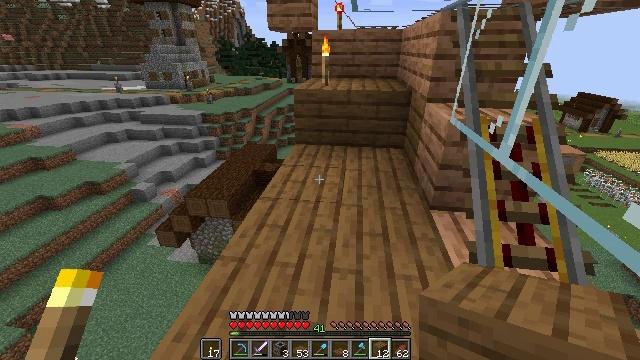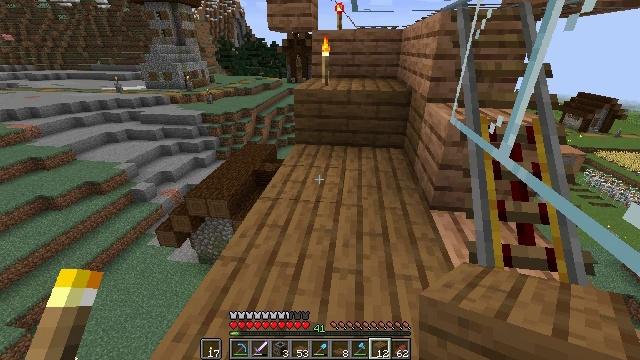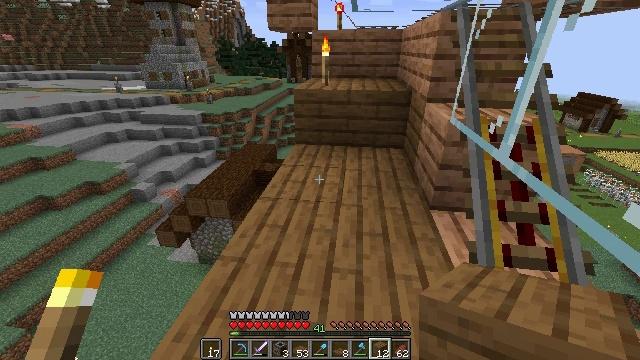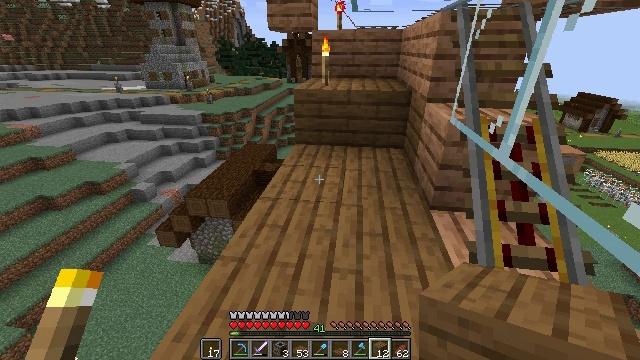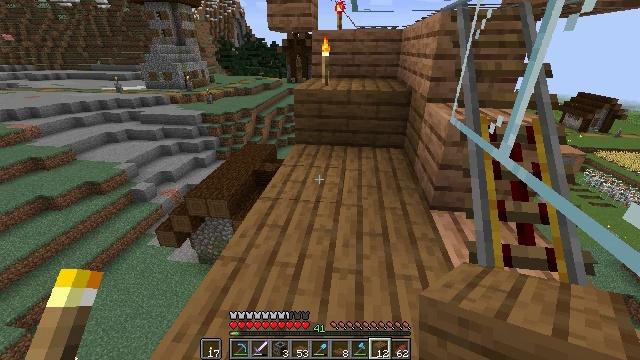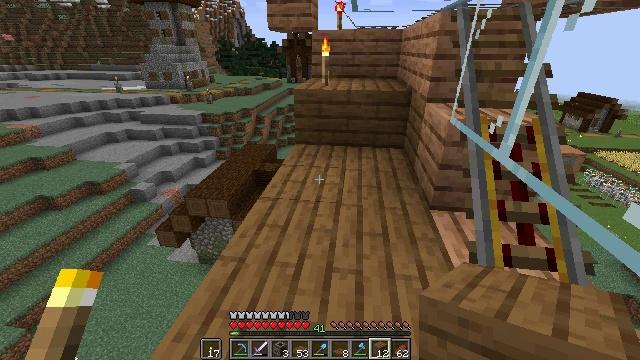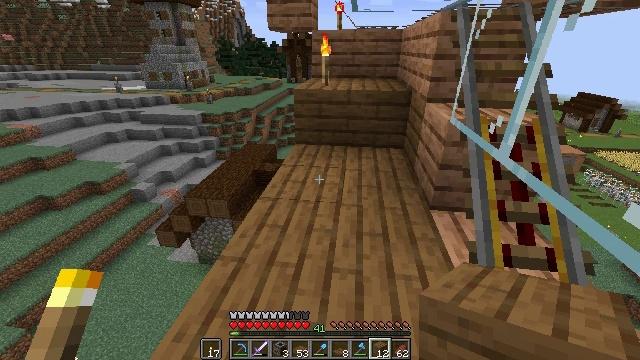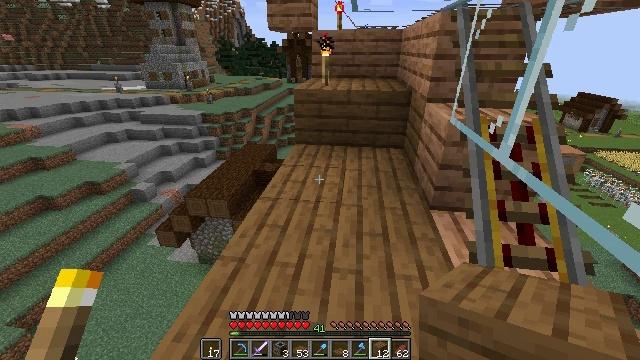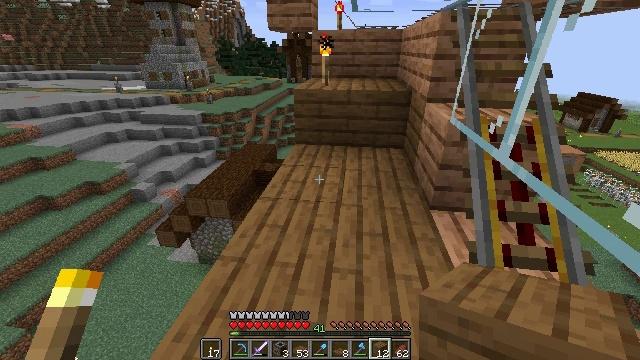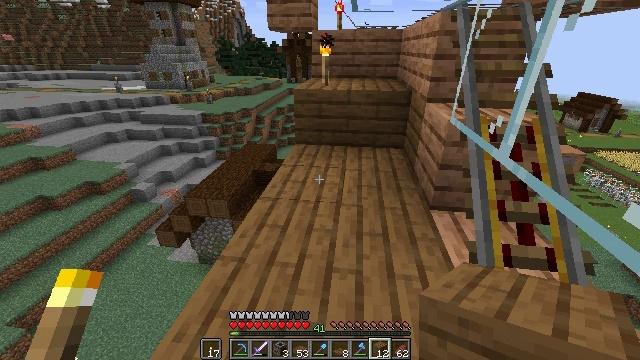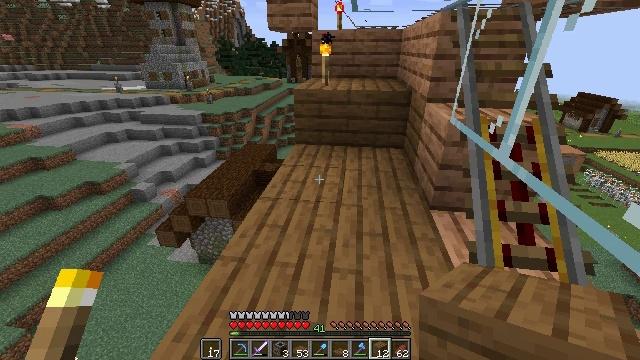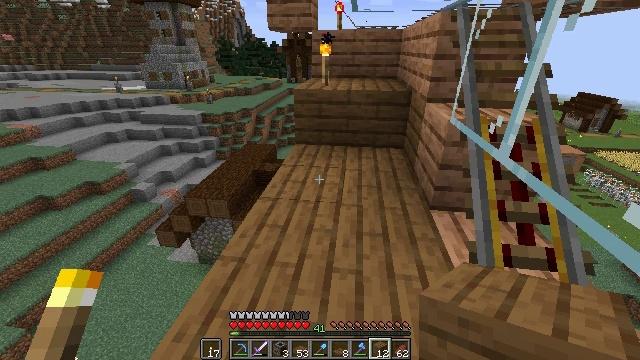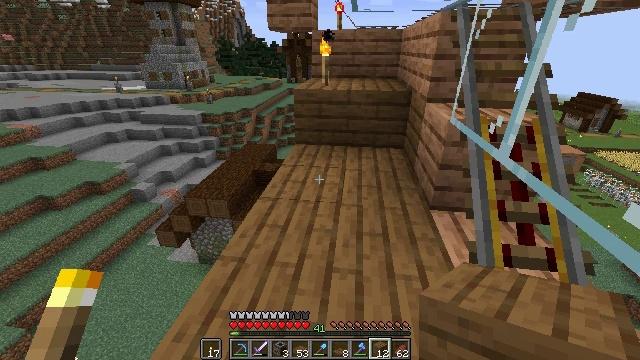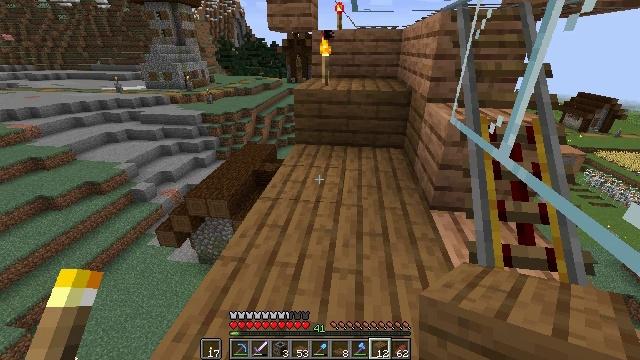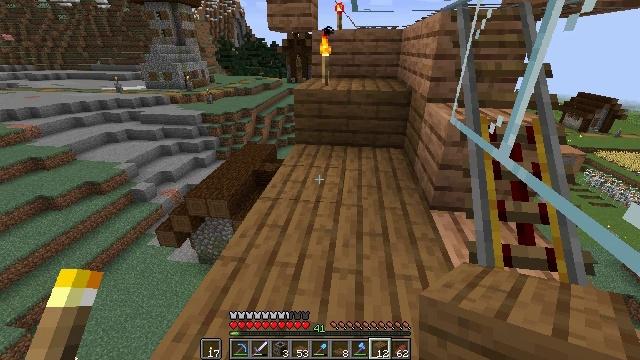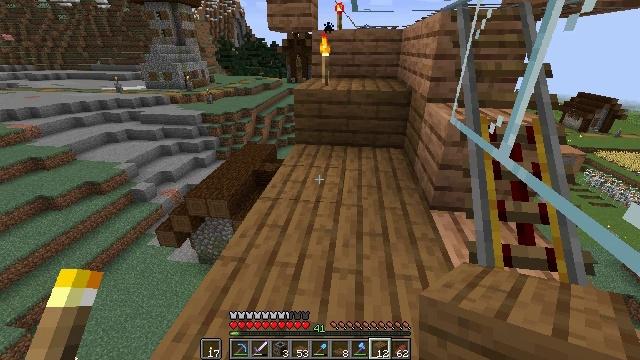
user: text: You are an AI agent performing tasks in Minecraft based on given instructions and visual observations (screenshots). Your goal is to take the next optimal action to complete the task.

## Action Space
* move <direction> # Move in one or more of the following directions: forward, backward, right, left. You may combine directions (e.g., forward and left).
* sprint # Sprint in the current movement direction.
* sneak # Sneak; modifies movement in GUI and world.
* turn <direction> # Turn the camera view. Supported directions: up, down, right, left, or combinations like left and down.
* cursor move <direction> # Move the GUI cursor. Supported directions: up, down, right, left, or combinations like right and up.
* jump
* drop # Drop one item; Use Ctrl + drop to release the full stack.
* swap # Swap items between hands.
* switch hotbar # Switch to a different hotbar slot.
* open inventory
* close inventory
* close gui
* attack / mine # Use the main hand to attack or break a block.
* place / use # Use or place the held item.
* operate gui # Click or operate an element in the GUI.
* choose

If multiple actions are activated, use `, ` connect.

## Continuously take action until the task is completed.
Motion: motion action
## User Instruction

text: Put iron ingots in the crafting grid to craft a minecart.
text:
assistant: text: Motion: no_op
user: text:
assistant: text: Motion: no_op
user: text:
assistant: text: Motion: no_op
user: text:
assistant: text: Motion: no_op
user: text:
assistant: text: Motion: no_op
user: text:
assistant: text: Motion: no_op
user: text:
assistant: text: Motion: no_op
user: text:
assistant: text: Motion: no_op
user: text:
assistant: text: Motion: no_op
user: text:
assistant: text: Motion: no_op
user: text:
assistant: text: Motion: no_op
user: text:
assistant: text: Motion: no_op
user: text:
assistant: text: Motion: no_op
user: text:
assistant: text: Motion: no_op
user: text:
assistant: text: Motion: no_op
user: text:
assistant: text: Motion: no_op
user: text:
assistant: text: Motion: no_op
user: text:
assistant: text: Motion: no_op
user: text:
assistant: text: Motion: no_op
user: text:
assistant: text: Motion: no_op
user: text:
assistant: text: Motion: no_op
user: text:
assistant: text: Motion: no_op
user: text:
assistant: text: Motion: no_op
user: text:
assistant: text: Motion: no_op
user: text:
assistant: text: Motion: no_op
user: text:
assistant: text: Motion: no_op
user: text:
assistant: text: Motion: no_op
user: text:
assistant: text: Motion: no_op
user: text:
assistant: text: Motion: no_op
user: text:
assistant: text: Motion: no_op